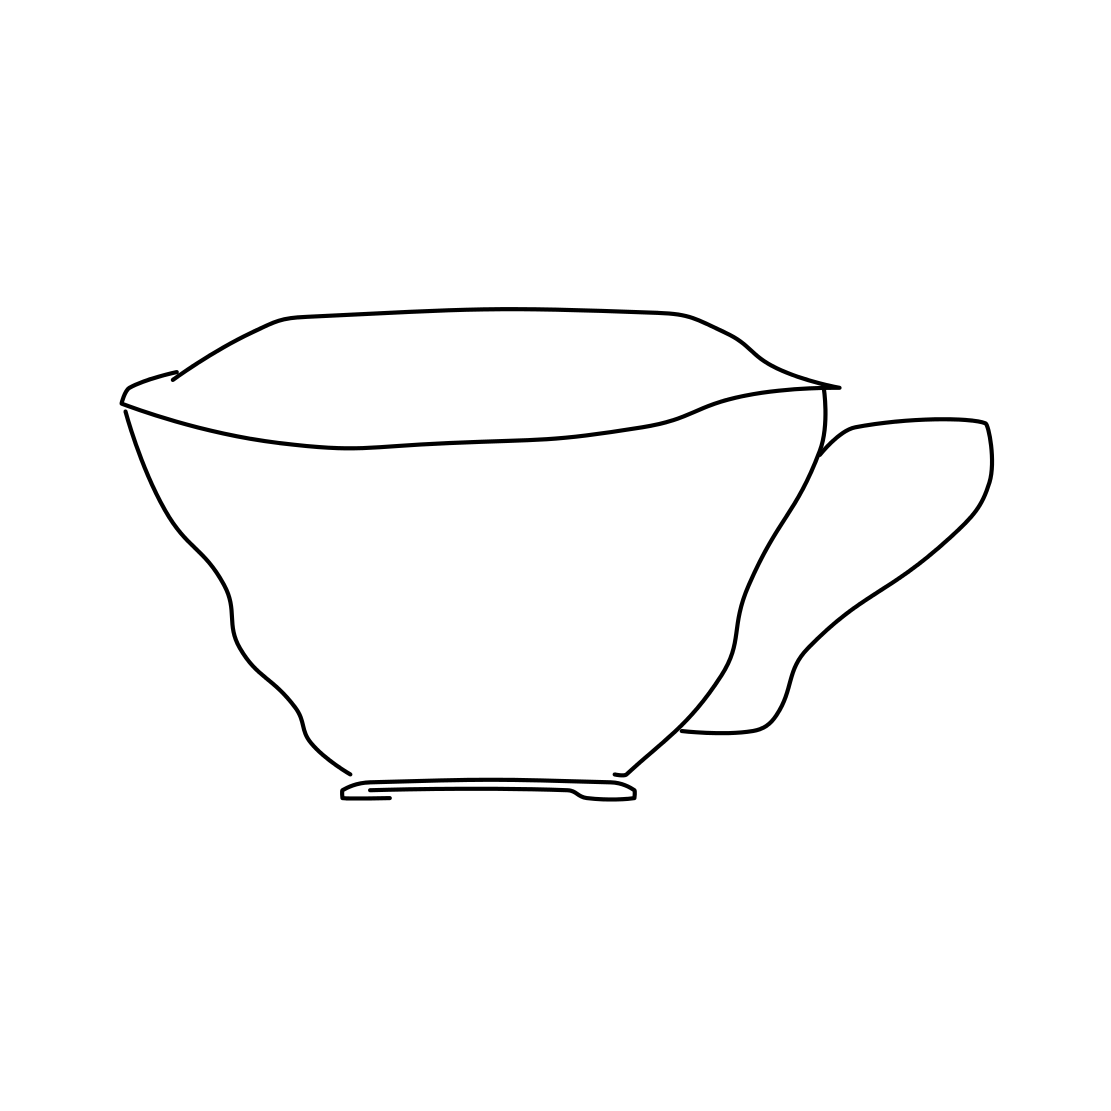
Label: teacup